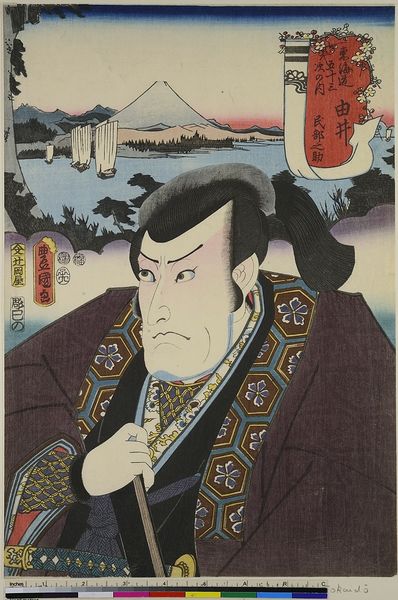
Titel: Yui: Der Schauspieler Ichikawa Danzo V als Minbunosuke, aus der Serie: Die 53 Stationen des Tokaido
Künstler: Utagawa Kunisada
Standort: Hamburg
Institution: Museum für Kunst und Gewerbe Hamburg
Schlagwörter: berg, mann, see, ausblick, portrait, theater, rosa, boote, stock, holzschnitt, segelboot, segelschiff, berge, gebirge, lila, grimmig, japanisch, schriftzeichen, druckgraphik, druckgrafik, schwert, krieger, zeit, schauspieler, farbholzschnitt, schauspielerin, tourismus, reisen, samurai, kabuki, edo, fuji, reproduktionen, druckerzeugnisse, segeljacht, segelyacht, küste, theateraufführung, ukiyo, farbholzschmnitt, fiji